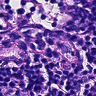
Metastatic tissue present: no